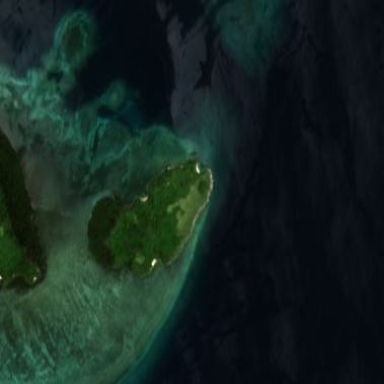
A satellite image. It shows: Islet located along the natural coastline.